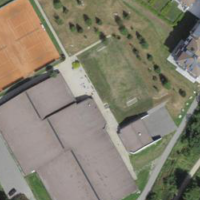
EUNIS habitat code: 53
Species observed at this site:
Cirsium heterophyllum
Nucifraga caryocatactes